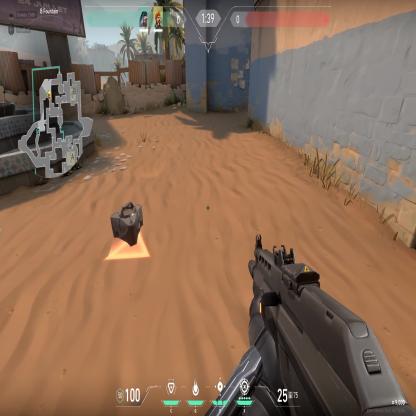
Label: dropped spike